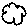
Label: cloud